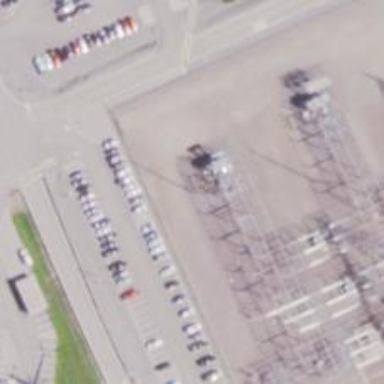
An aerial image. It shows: Mast used for lightning protection.